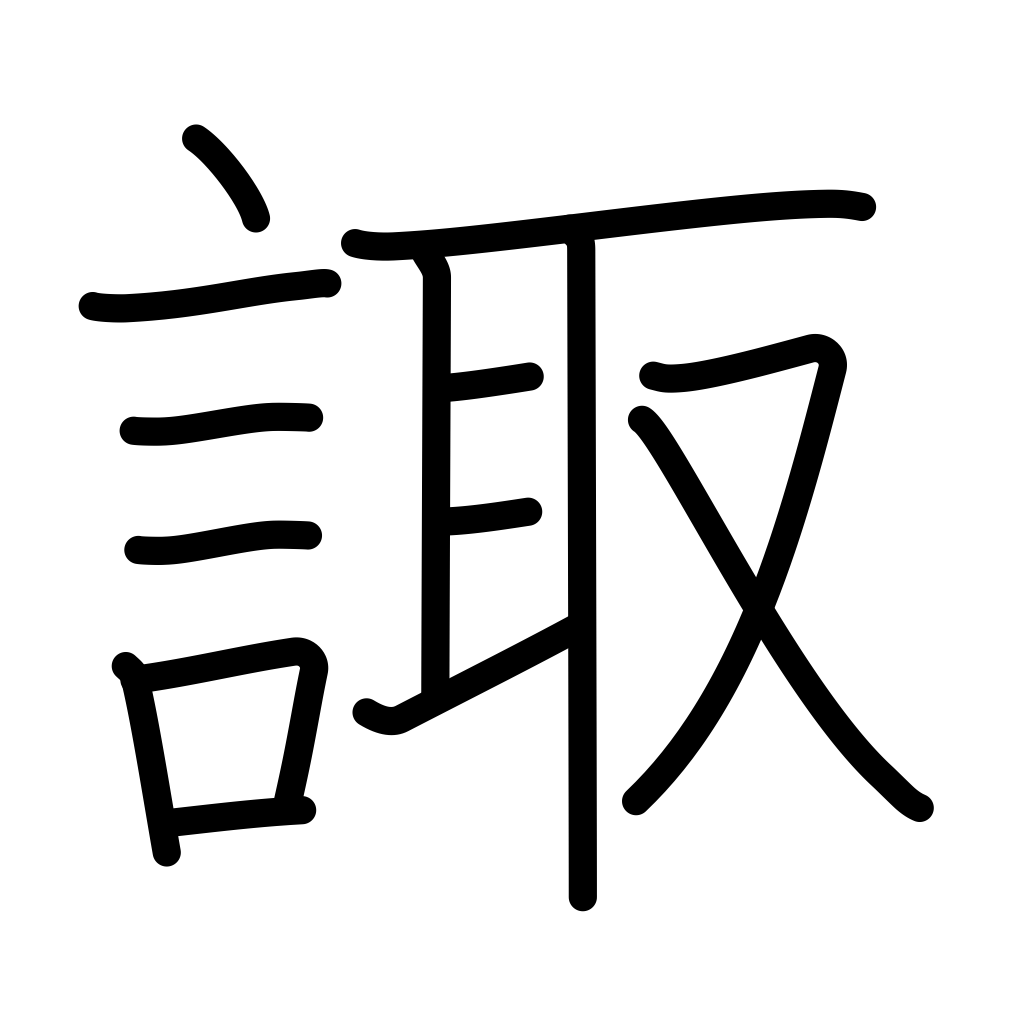
Meaning: consult